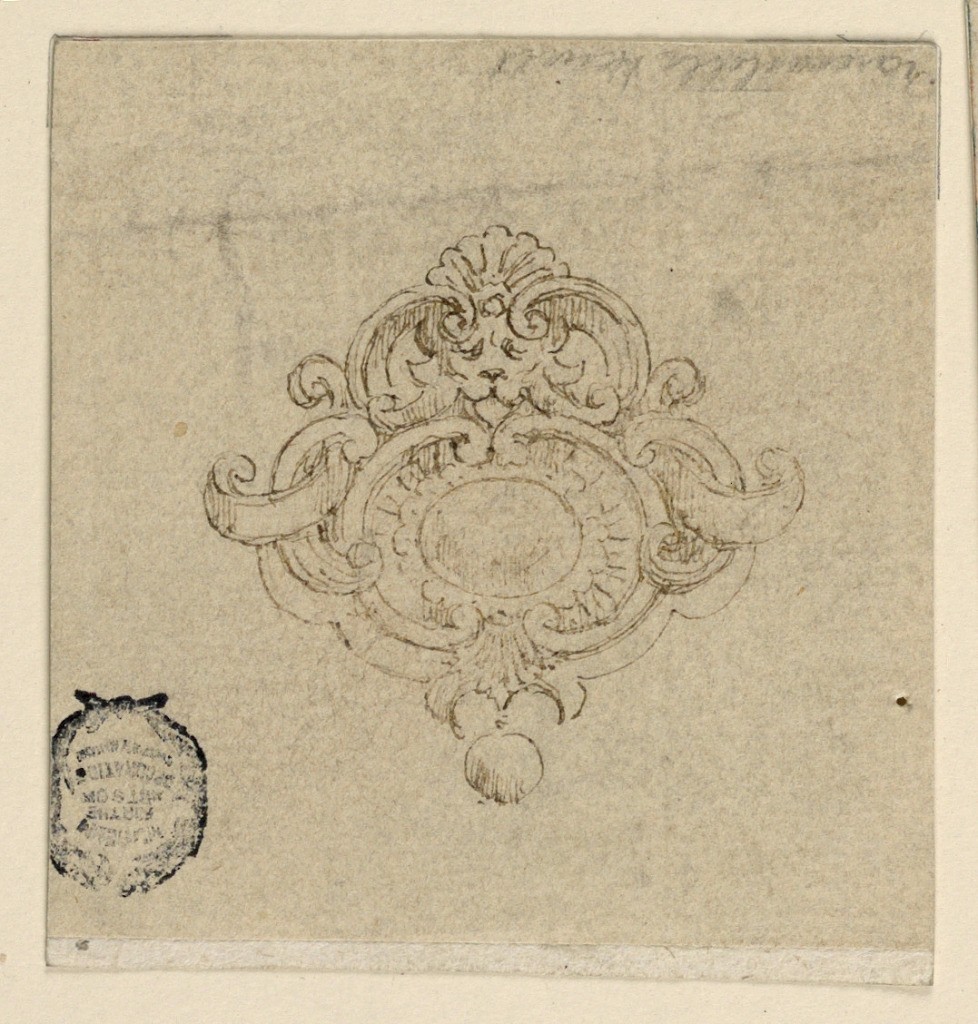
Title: Design for a Brooch
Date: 1850–75
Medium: Pen and ink on paper
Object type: Drawing
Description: An escutcheon contains a comparatively small diamond; in the center above the mask of a lion. Scrollwork surround. Below hangs a pearl.